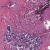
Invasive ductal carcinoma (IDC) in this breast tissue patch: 0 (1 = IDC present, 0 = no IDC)